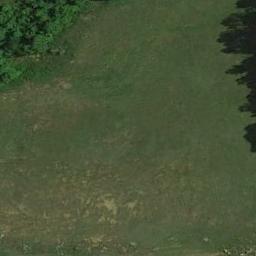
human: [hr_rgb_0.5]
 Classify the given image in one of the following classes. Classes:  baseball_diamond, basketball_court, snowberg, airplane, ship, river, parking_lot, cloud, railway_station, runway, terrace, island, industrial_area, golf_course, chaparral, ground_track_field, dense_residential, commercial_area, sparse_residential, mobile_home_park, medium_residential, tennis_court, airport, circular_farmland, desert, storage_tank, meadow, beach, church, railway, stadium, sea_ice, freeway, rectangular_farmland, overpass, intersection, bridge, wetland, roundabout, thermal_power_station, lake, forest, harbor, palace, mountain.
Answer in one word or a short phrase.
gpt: meadow